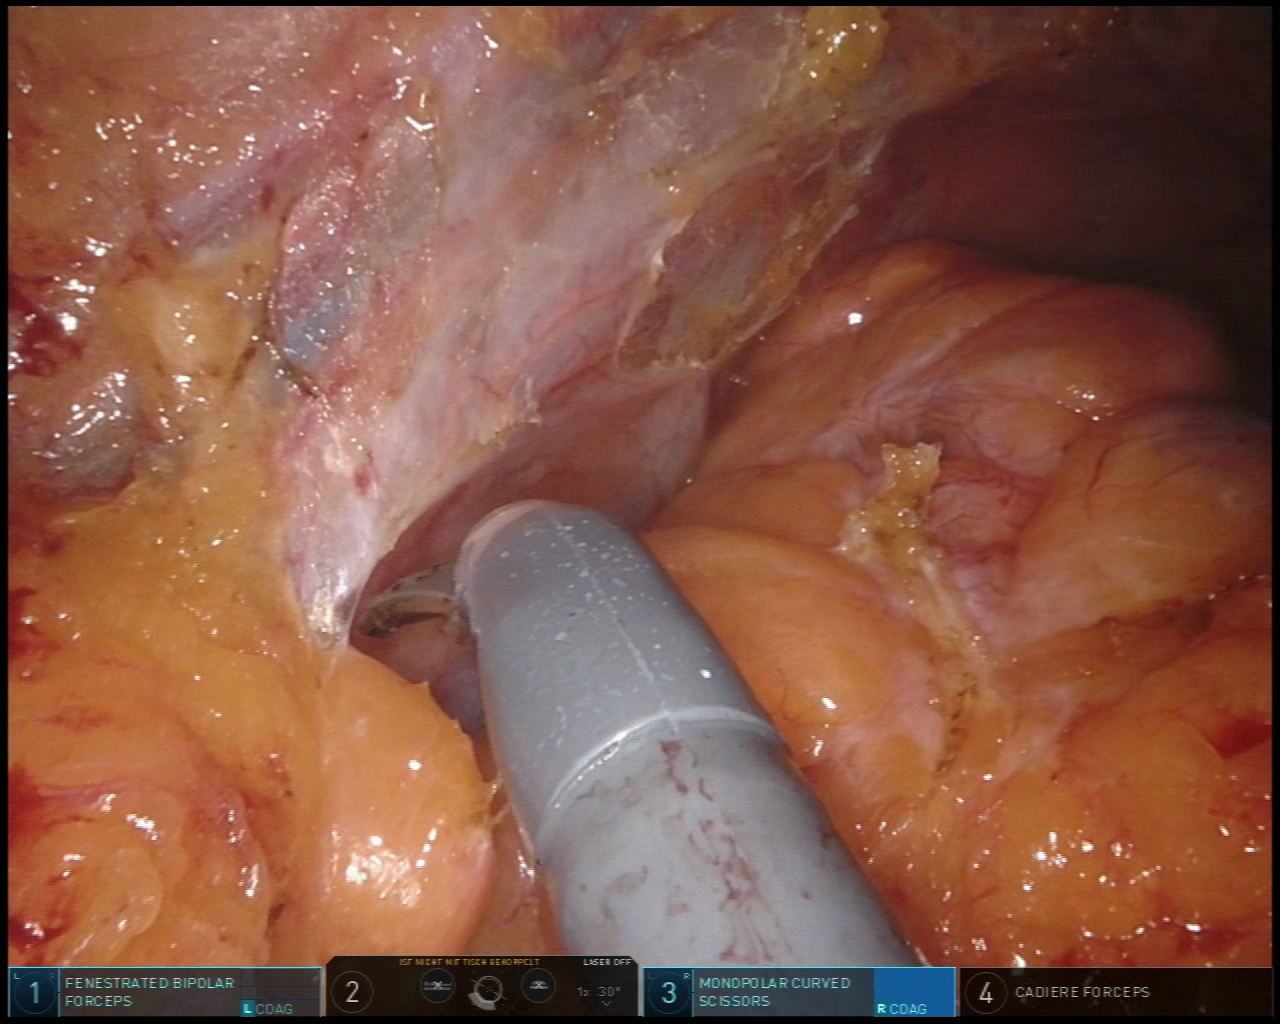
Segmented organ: colon
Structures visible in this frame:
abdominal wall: yes
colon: yes
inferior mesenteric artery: no
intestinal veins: no
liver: no
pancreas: no
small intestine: no
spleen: no
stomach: no
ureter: no
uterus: no
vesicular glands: no